Question: I have below lines in my JSPX
'''
<div class="page_nav">
<a id="saveButton" class="button"><span>${save}</span></a>
<a id="cancelButton" class="button"><span>${cancel}</span></a>
</div>
'''
for loading "save" and "cancel" button. When I load the page, the order of the buttons is not ordered, only in chrome. Please refer screen shot for reference

Below are the copy-pastes from css
'''
a.button {
background: transparent
url('../../images/admin/bg_button_span.png') repeat
scroll top right;
color: #fff;
display: block;
float: left;
font: normal 1.1em Tahoma, Arial;
height: 24px;
margin-right: 6px;
padding-right: 10px;
padding-left: 10px;
text-decoration: none;
cursor: pointer;
}
.page_nav {
float: left;
margin: 1em 0;
width: 100%;
clear: both;
}
'''
Please help me on this
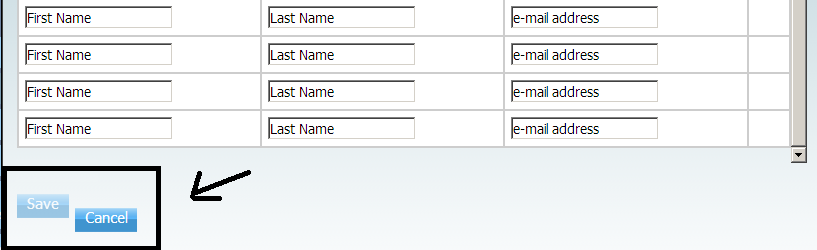
Answer: Try to set overflow:hidden for .page_nav:
'''
.page_nav {
float: left;
display:block;
margin: 1em 0;
width: 100%;
overflow: hidden;
}
'''